Question: I have a connection string to connect to sql server express 2008
'''
string ConnectionString = @"Server=.\SQLEXPRESS,1433; Network Library=DBMSSOCN; Initial Catalog=mydb; user id=sa; password=12345qwerty";
'''
this works normally
but when i want to remote connect using this connection string :
'''
string ConnectionString = @"Server=119.225.128.211\SQLEXPRESS,1433; Network Library=DBMSSOCN; Initial Catalog=mydb; user id=sa; password=12345qwerty";
'''
the connection doesn't work and gives this error :

I followed this article <URL>
and my firewall is off
Why can't I connect to SQL Server Express remotely?
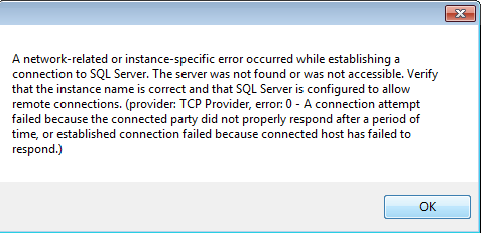
Answer: This SO article may help you. Remote Connections are not configured by default:
<URL>